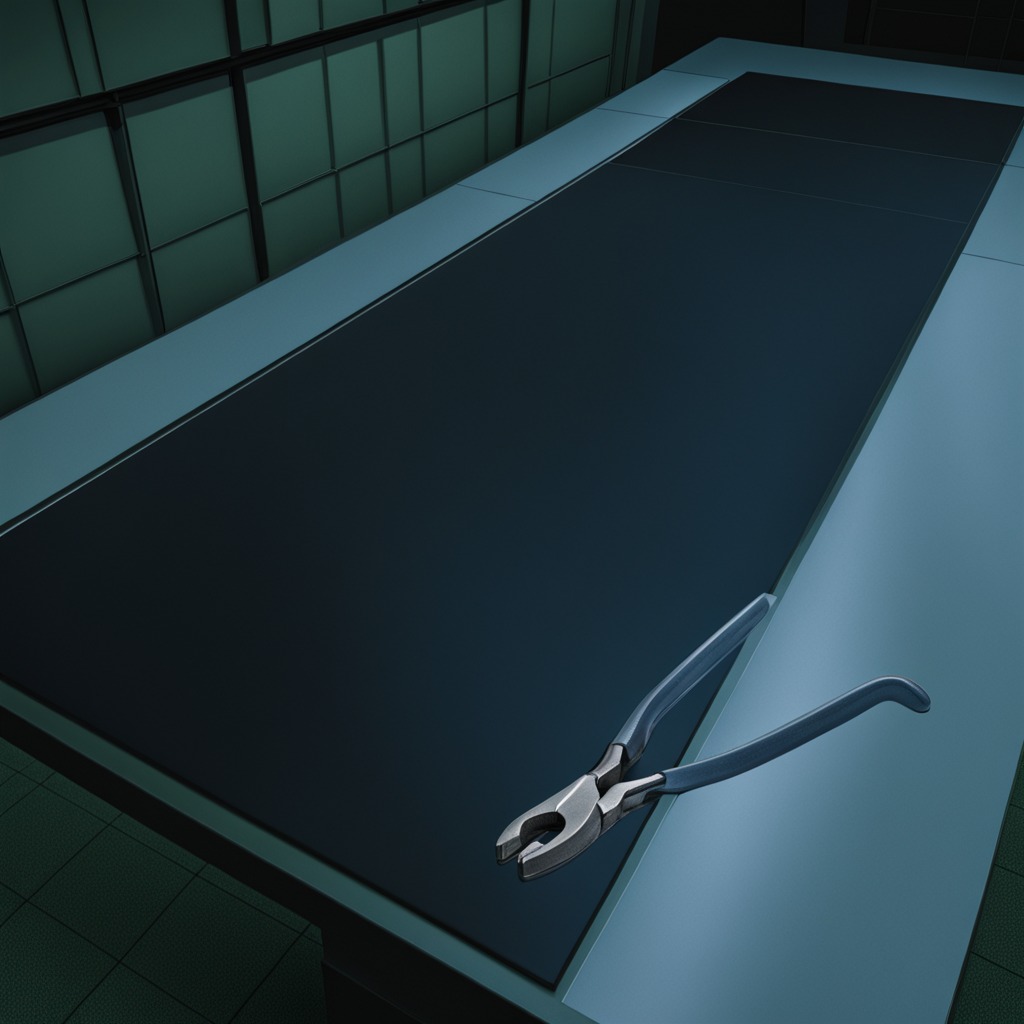
A plier lies on the clean empty table in a railway signal maintenance room lit by harsh overhead fluorescents photorealistic surface textures crisp shadows high dynamic range